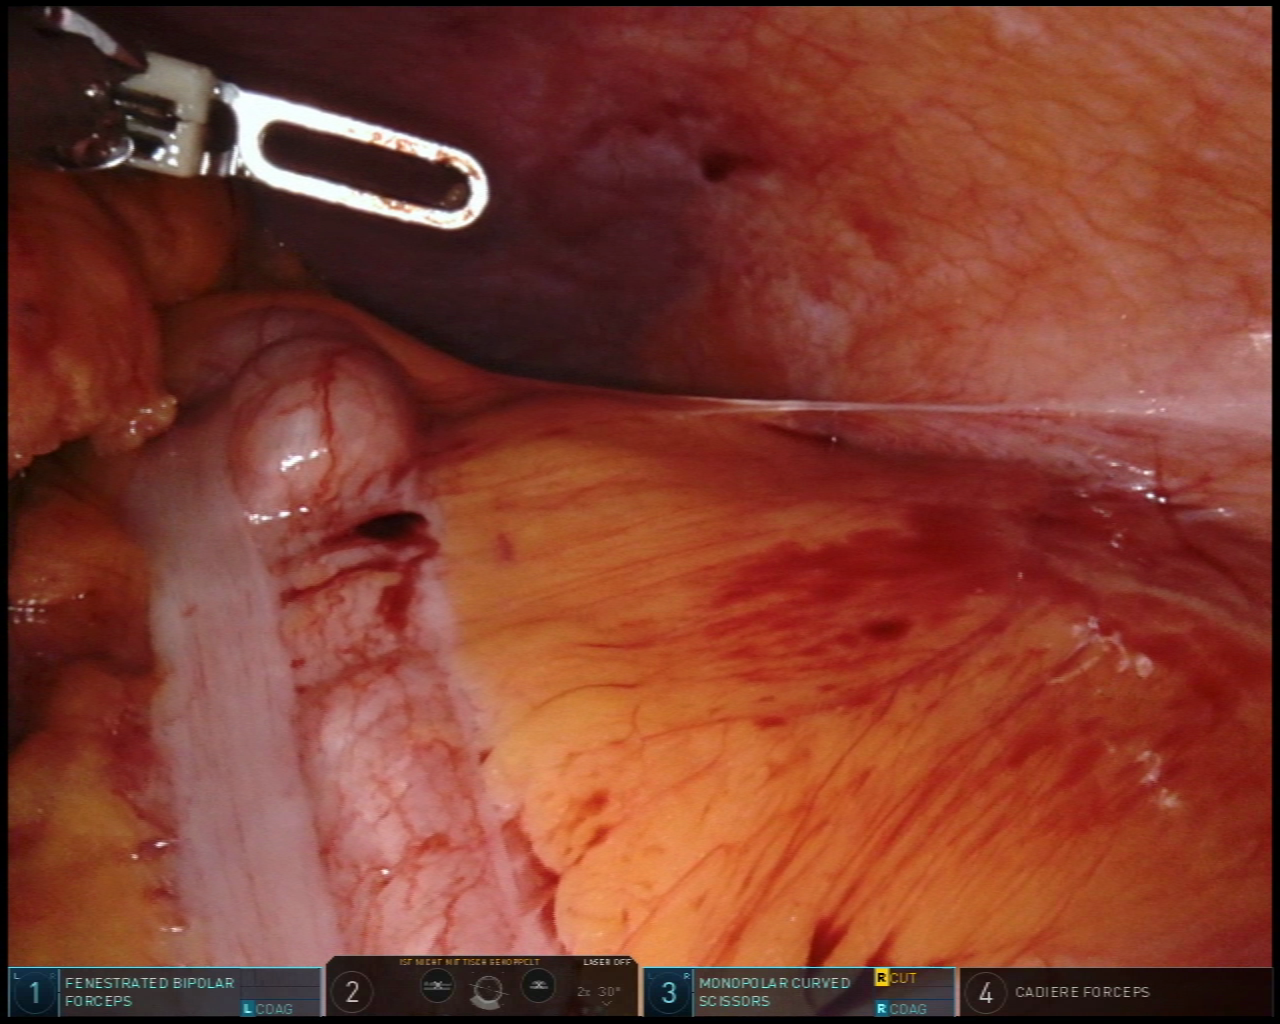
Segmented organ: colon
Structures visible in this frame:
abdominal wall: yes
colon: yes
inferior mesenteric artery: no
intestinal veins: no
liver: no
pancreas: no
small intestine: no
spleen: no
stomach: no
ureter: no
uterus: no
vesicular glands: no